Question: I have two divs, one with the world map and one with the US map. When the USA is clicked on the world map I want to hide that div and bring the US map into view.
This works but the map is tiny, even though the position of the zoom buttons indicates the size of the div is how it should be.

Any ideas?
If I have both divs set to "block" from the start they are both the correct size, it's only when invoking code to switch the div that it fails.
'''
onRegionClick: function(event, code){
if (code == "US") { openUS('us-map') }
},
function openUS(a) {
document.getElementById("world-map").style.display = 'none';
document.getElementById(a).style.display = 'block';
}
'''
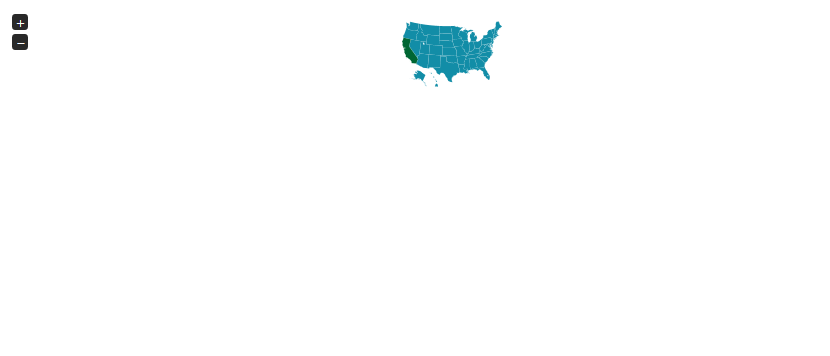
Answer: This issue is caused by the fact that you initialize map on the hidden element, whose size can't be calculated properly at that time. Try to change your logic so that jVectorMap would be initialized after the element becomes visible.